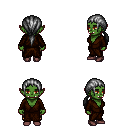
a pixel art fantasy rpg character, female body template, orc, green skin, brown robe, gold greaves, gray ponytail hairstyle, maroon shoes, four views (front, back, left, right), 2x2 character sprite sheet, small pixel art, hard edges, no anti-aliasing